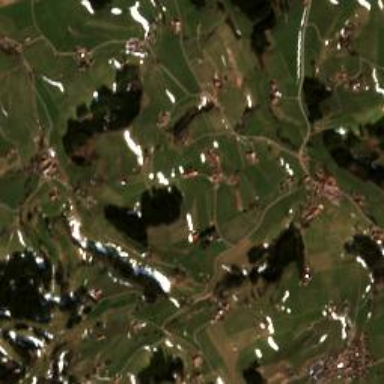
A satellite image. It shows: Small settlement known as hamlet.